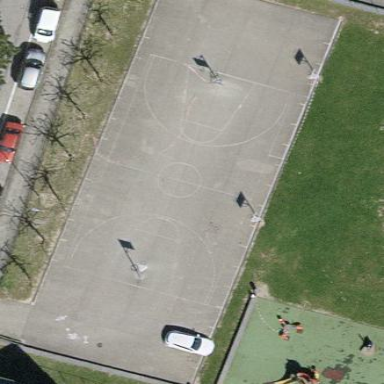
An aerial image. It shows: Concrete basketball court on leisure land pitch.